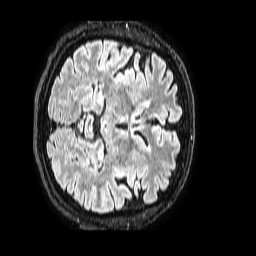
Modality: FLAIR
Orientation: axial
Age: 63
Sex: male
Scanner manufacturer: philips
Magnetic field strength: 1.5 T
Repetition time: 4.8 s
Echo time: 0.3 s